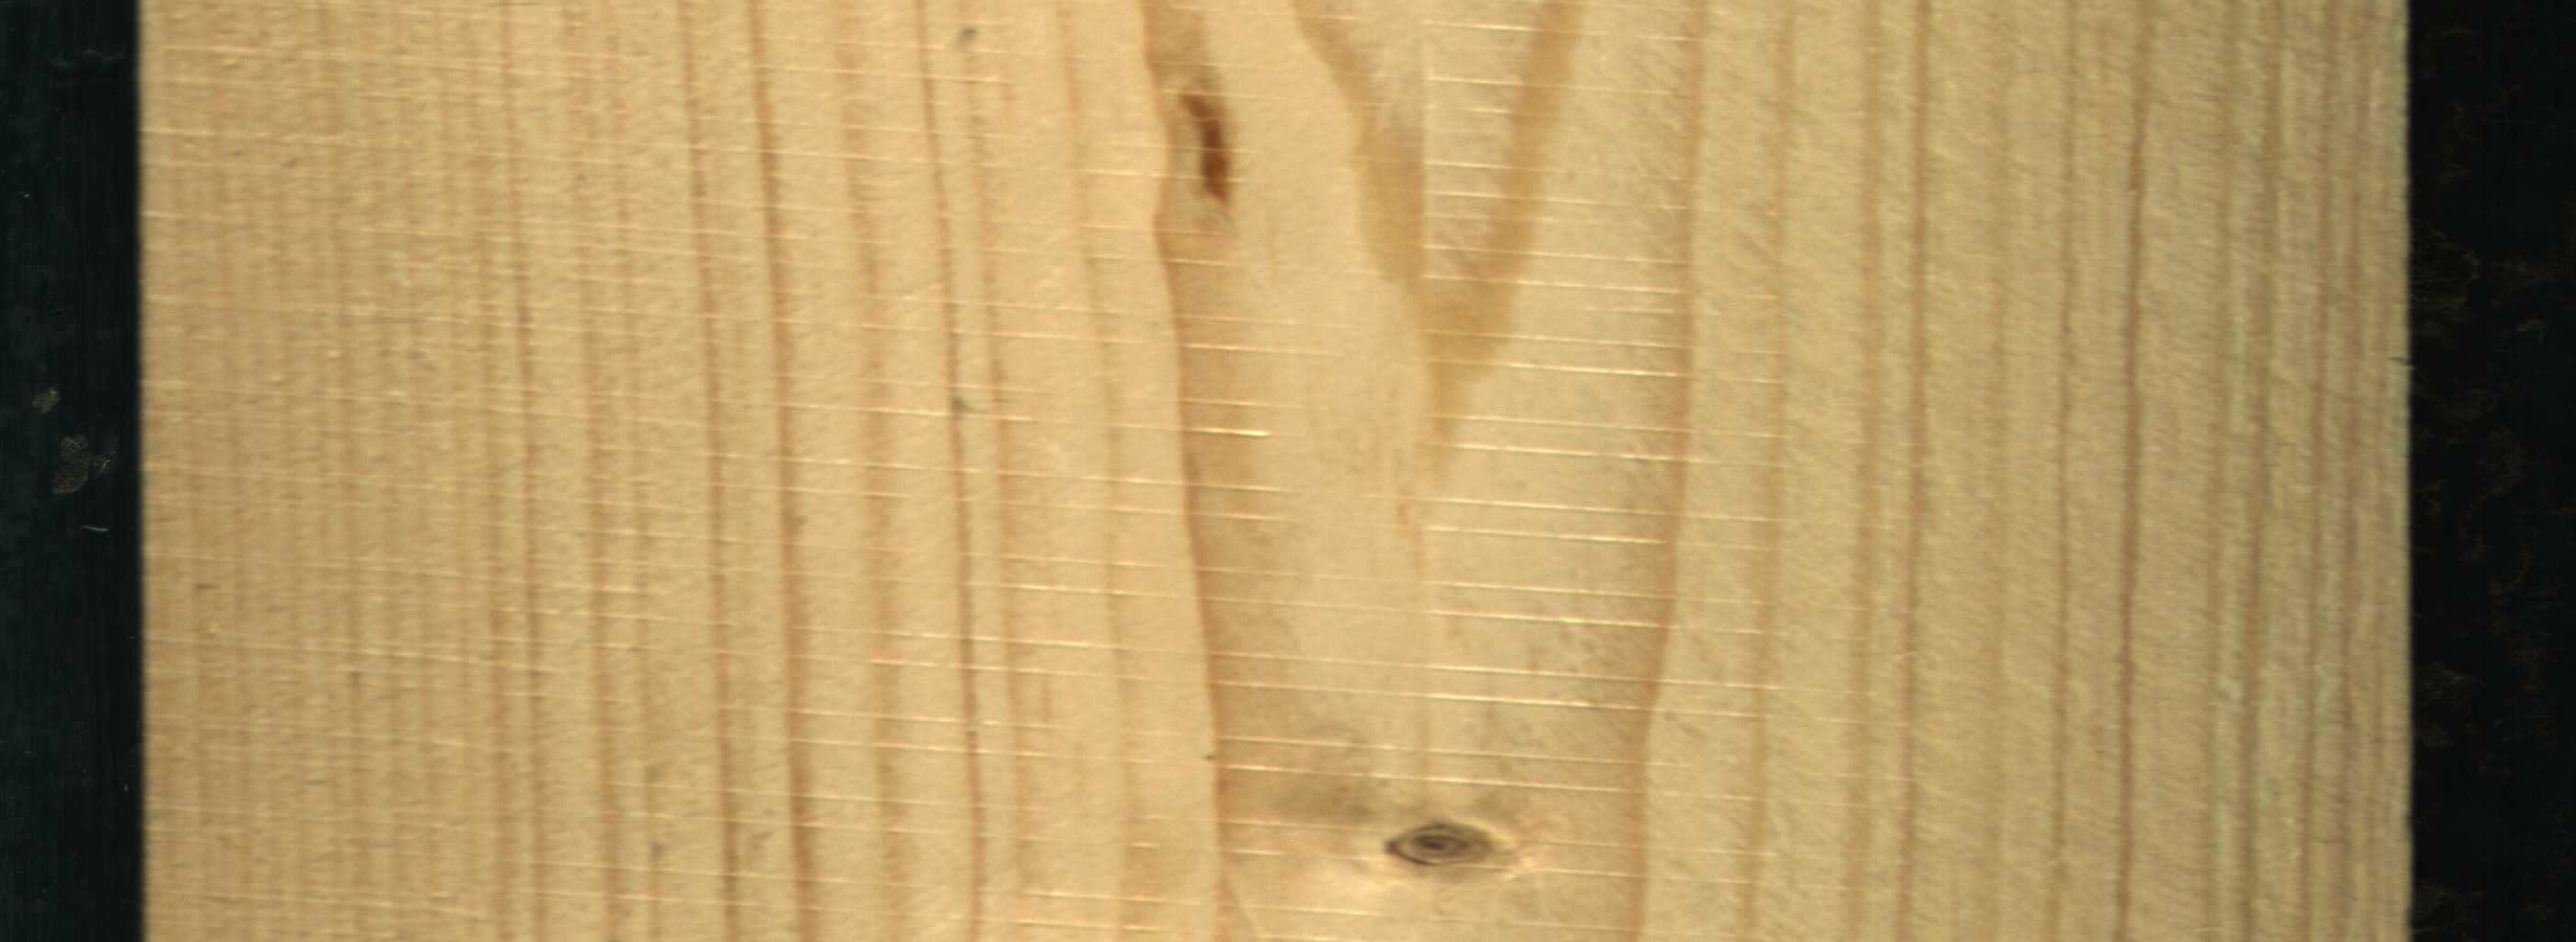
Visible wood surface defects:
resin
Live_Knot